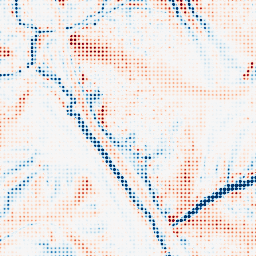
Category: edge_preserving
Decomposition family: median
Decomposition parameters: size: 21
Upsampling method: sinc_hamming
Upsampling parameters: scale: 8
kernel_size: 4
Upsampling scale: 8